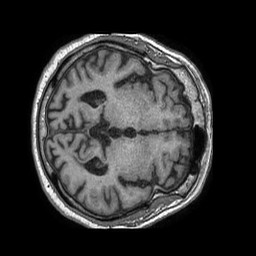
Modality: T1w
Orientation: axial
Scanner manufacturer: philips
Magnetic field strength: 1.5 T
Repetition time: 0.007729 s
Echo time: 0.003526 s